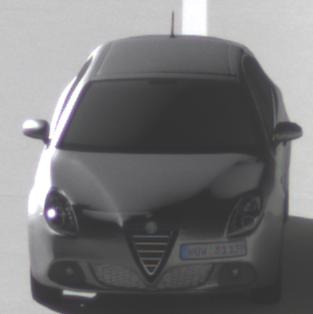
Make: Alfa Romeo
Model: Giulietta 1.4 TB 16V
Detailed model: Giulietta (940)
Model produced from: 2010/05
Model produced until: 2013/03
Doors: 5
Color: gray
Road condition: dry road
Daytime: morning or afternoon
Contrast: high contrast